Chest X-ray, PA view. Patient: 47 years old, sex F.
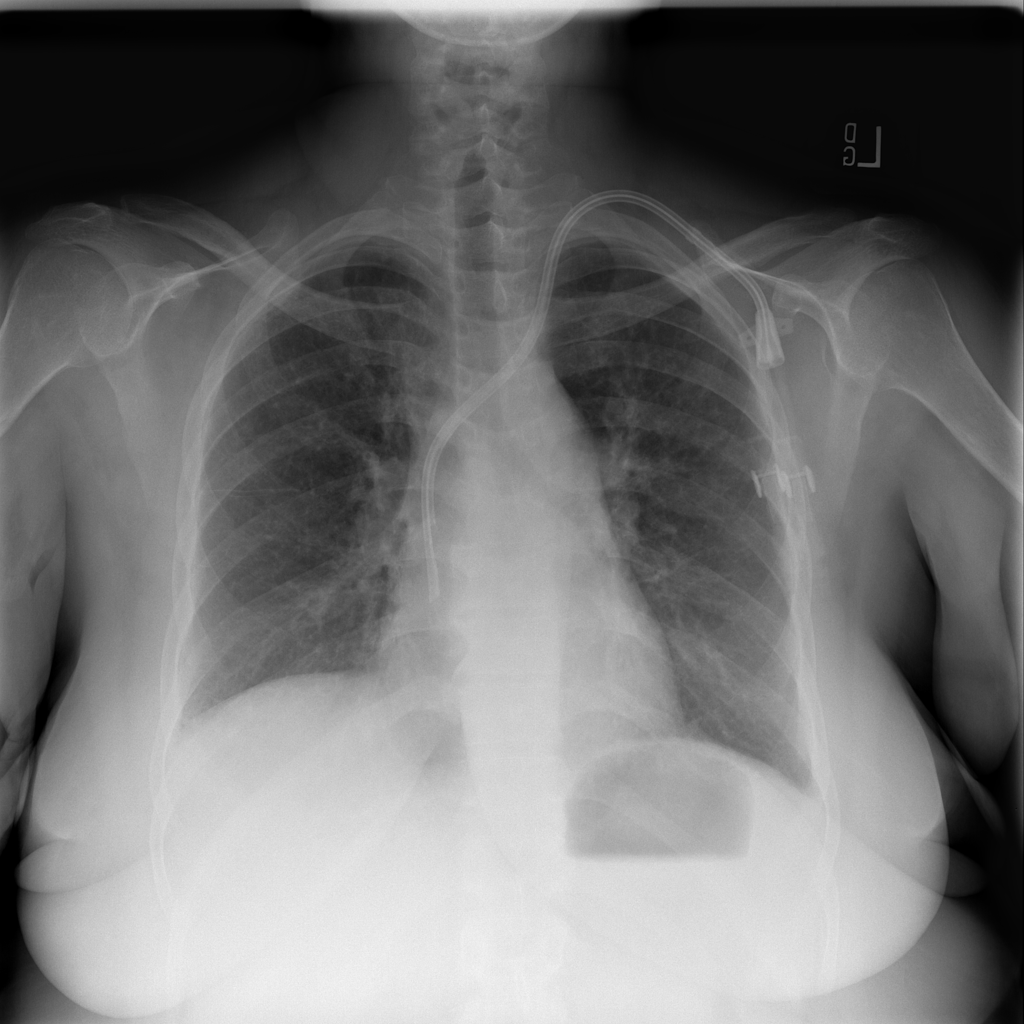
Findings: No Finding